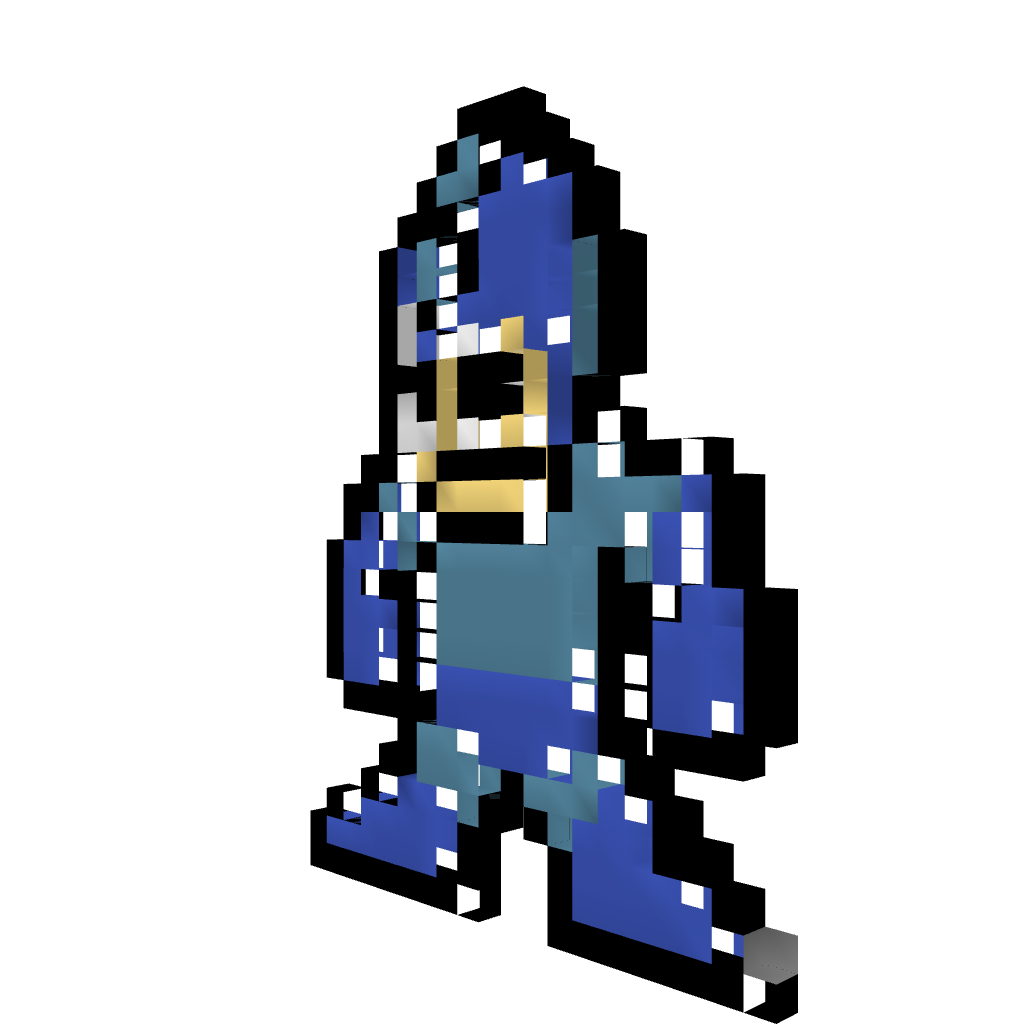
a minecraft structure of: Megaman Pixel Art high quality